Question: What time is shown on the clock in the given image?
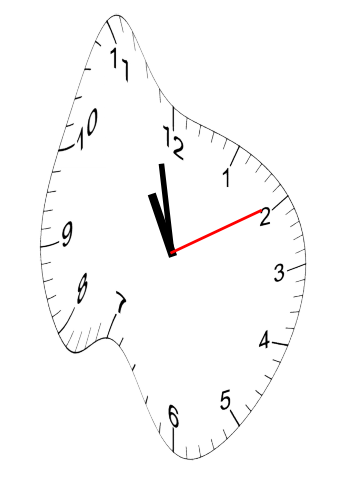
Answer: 10:58:10